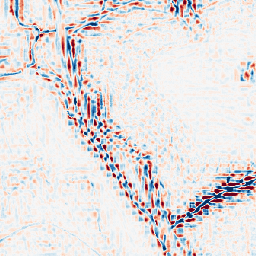
Category: wavelet
Decomposition family: wavelet_reverse_biorthogonal
Decomposition parameters: wavelet: rbio3.5
level: 3
Upsampling method: bicubic
Upsampling parameters: scale: 4
Upsampling scale: 4